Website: lowes
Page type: customer-info-address
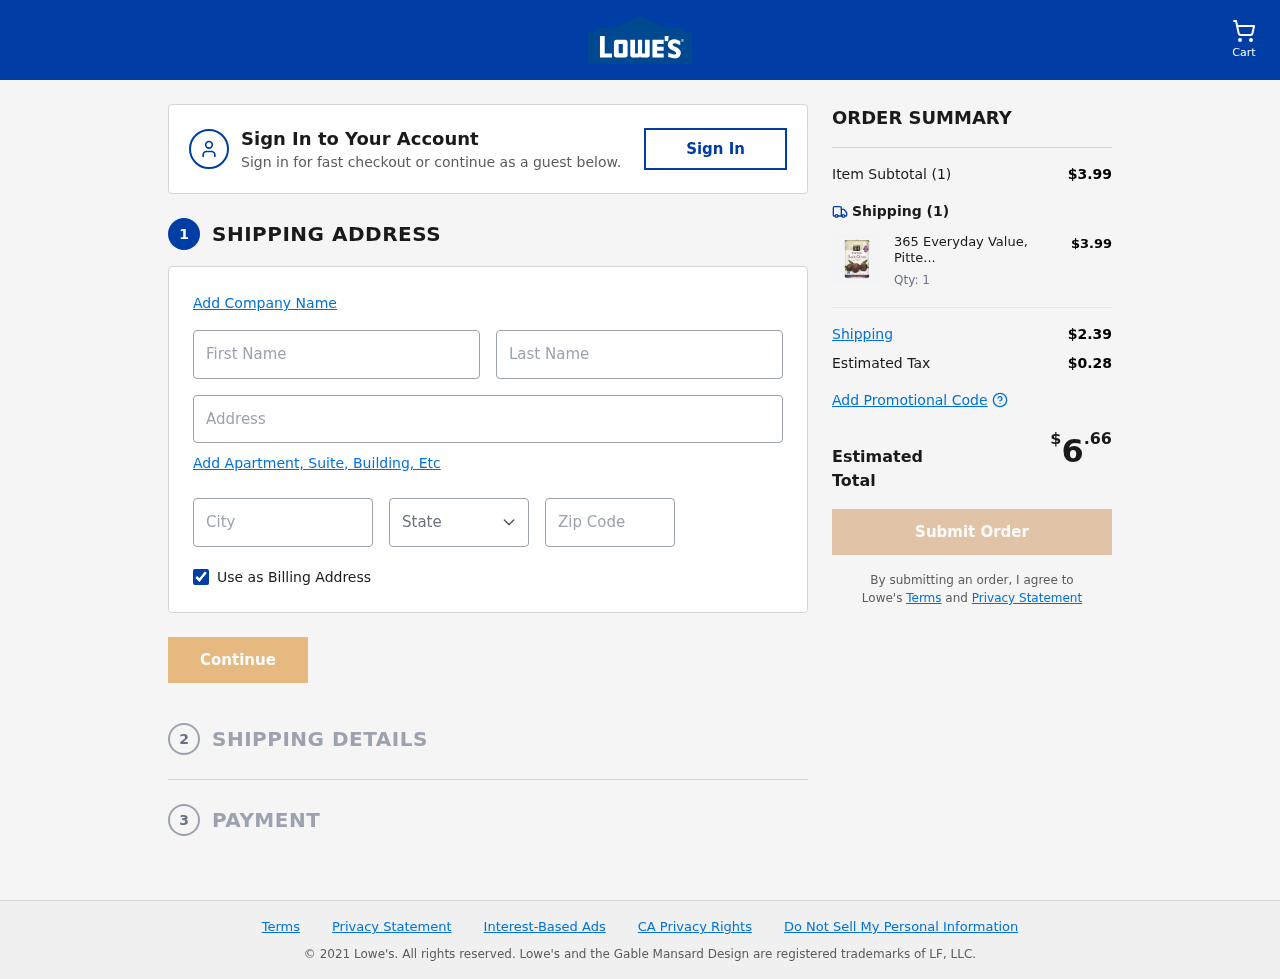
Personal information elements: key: PII_CITY
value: Hamiltonview
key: PII_FIRSTNAME
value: Rachel
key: PII_LASTNAME
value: Smith
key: PII_POSTCODE
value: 46475
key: PII_STATE_ABBR
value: AK
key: PII_STREET
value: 799 Stacy Road Suite 017
Product elements: key: PRODUCT1_NAME
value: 365 Everyday Value, Pitted Black Olives, Jumbo, 5.75 oz
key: PRODUCT1_PRICE
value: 3.99
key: PRODUCT1_QUANTITY
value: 1
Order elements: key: ORDER_NUM_ITEMS
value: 1
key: ORDER_SUBTOTAL
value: $3.99
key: ORDER_NUM_ITEMS2
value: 1
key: ORDER_SHIPPING_COST
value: $2.39
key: ORDER_TAX
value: $0.28
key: ORDER_TOTAL
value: $6.66